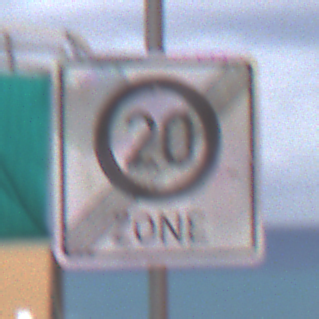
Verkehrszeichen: EndeZone20
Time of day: Midday
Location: Outdoor (Urban)
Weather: Overcast
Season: NotSpecified
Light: Natural